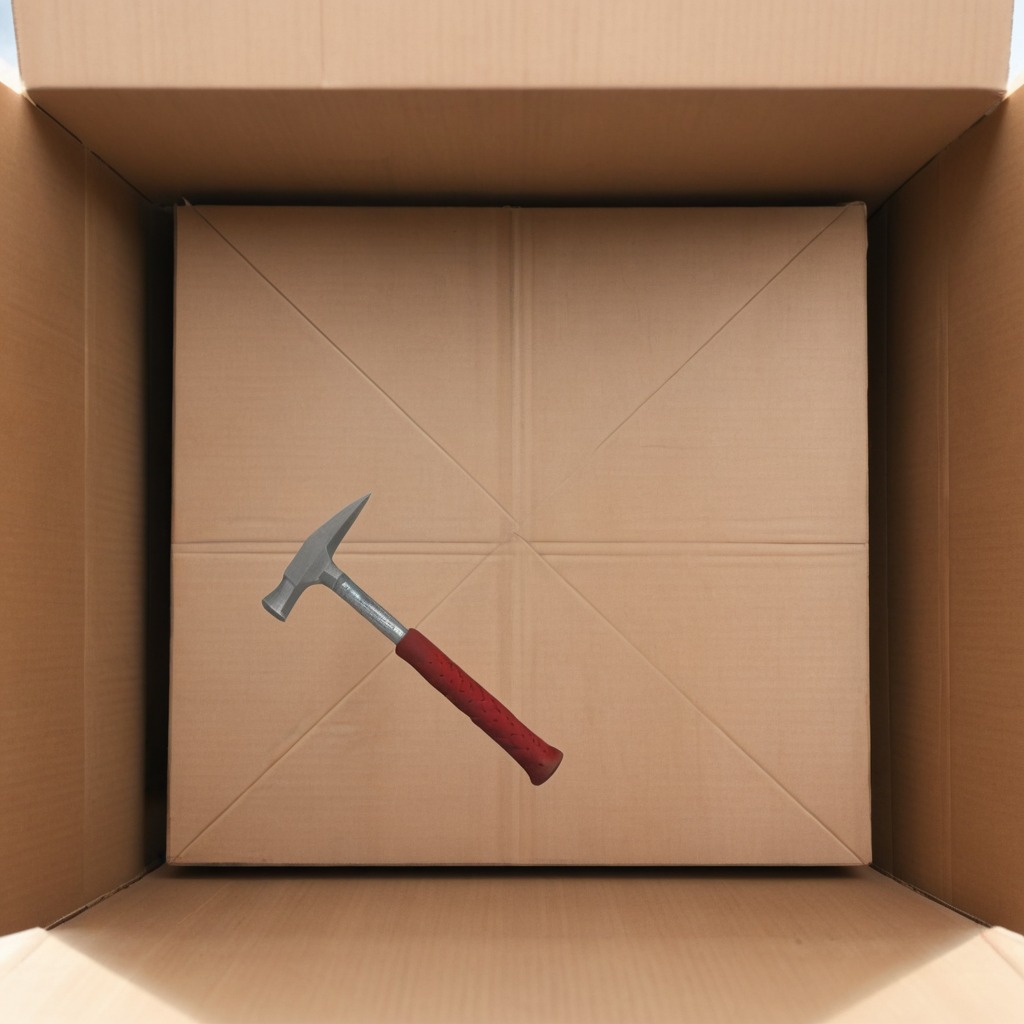
A hammer lying on a clean dry cardboard box surface in an outdoor workshop during daytime bright natural light soft shadows slightly creased but